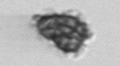
Label: Syracosphaera_pulchra